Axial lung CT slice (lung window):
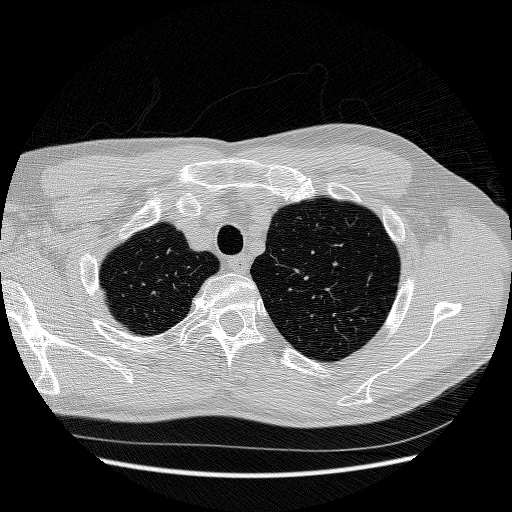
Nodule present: no